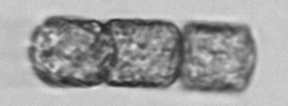
Label: Lauderia_annulata